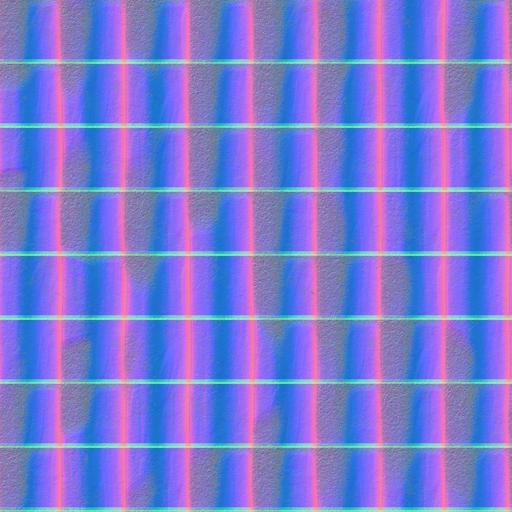
brown dirt dirty modern moss mossy roofing tiles tiled